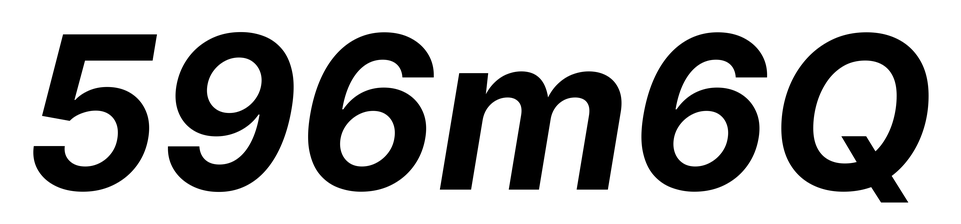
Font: Inter-Italic_Bold_Italic